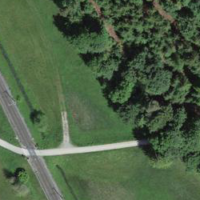
EUNIS habitat code: 52
Species observed at this site:
Cirsium vulgare
Cirsium arvense
Prunus padus
Iris sibirica